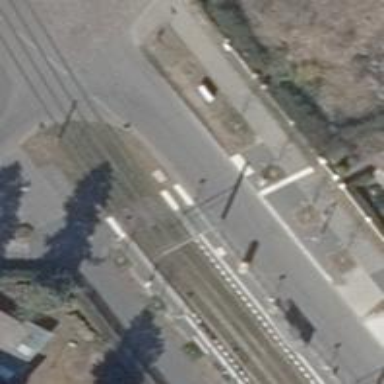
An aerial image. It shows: Uncontrolled tram railway crossing.